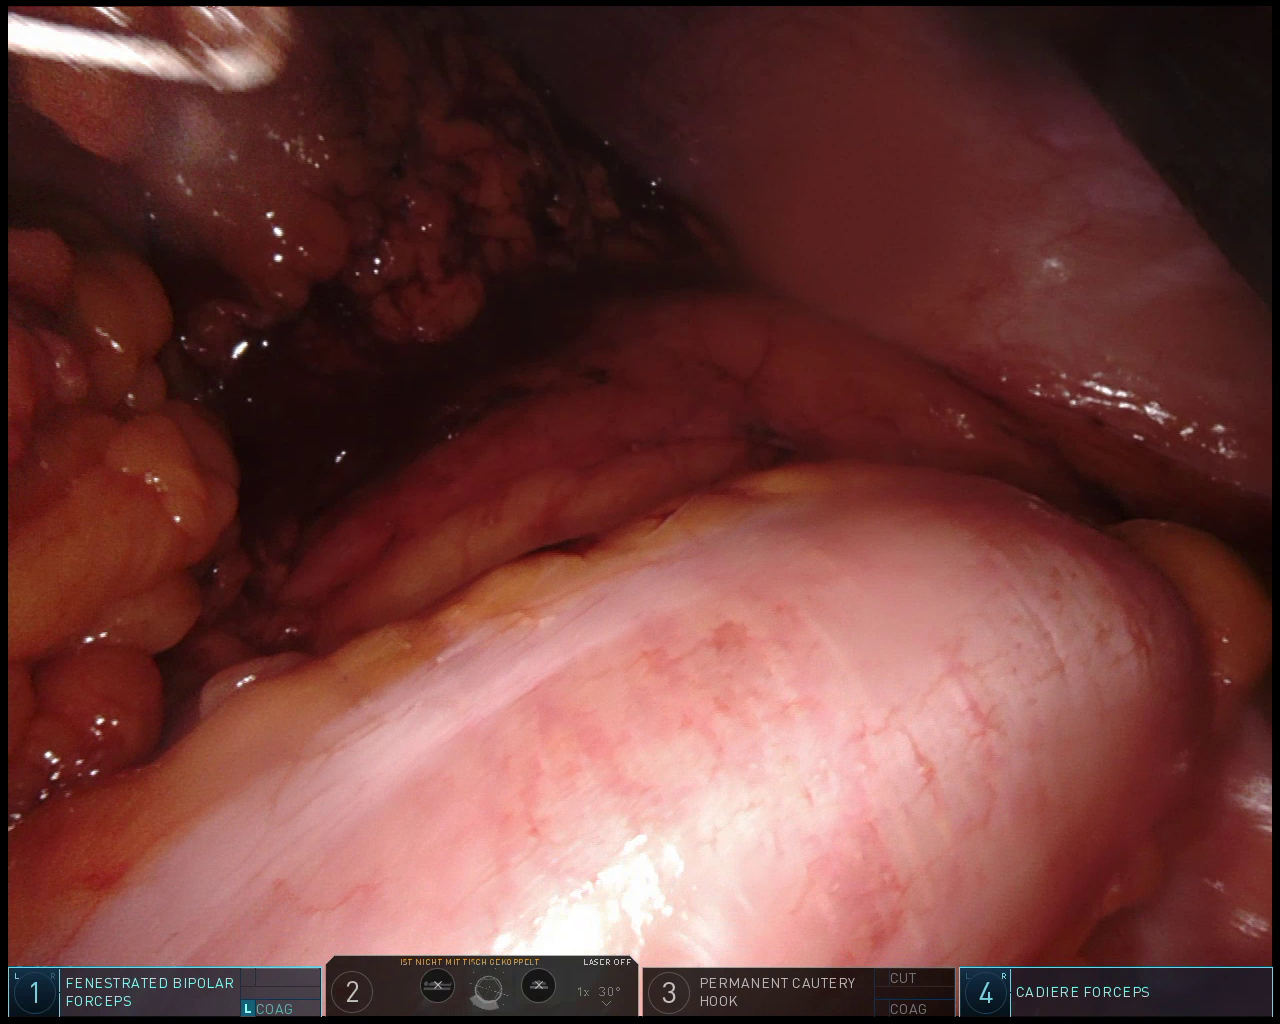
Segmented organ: colon
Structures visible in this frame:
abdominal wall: yes
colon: yes
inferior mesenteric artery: no
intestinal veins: no
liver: no
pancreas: no
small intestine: no
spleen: no
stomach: no
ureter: no
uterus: no
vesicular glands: no